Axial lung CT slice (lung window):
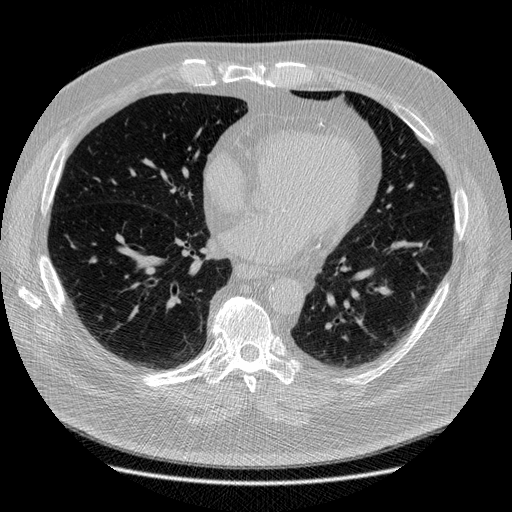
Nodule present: no